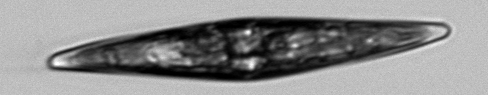
Label: Pleurosigma